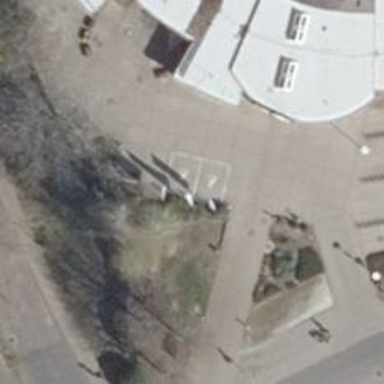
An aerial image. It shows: Paved parking area.